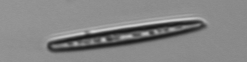
Label: pennate_Thalassionema